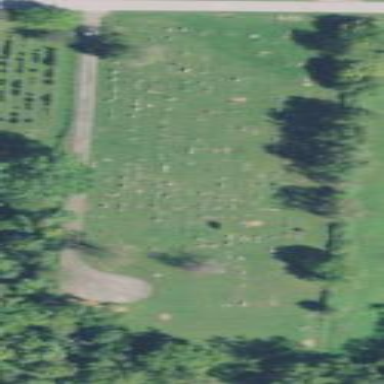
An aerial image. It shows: Cemetery.